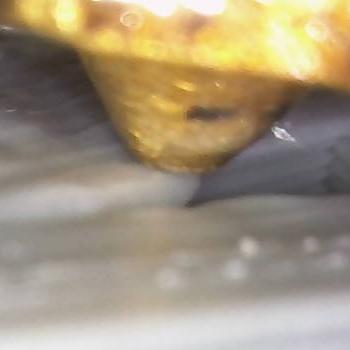
Flow rate: 235%